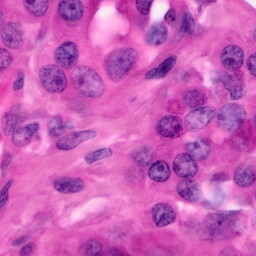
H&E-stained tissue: Pancreatic